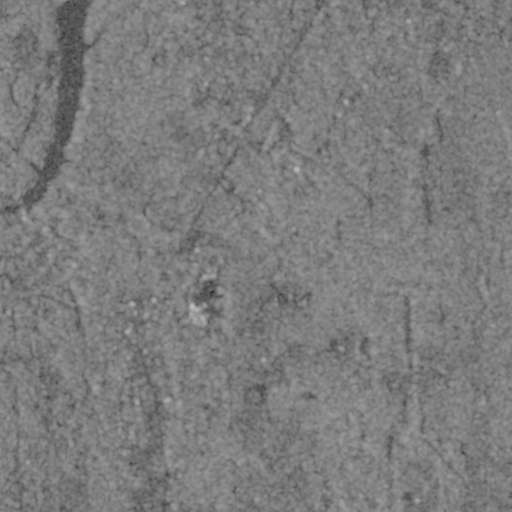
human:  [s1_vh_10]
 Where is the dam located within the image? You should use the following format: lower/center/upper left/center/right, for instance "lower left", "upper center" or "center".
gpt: The dam is located in the center left of the image.
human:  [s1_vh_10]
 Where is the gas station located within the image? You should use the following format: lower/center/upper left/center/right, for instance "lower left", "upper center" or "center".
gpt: The gas station is located in the lower left of the image.
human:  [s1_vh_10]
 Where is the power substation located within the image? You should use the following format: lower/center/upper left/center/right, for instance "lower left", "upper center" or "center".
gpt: The power substation is located in the lower right of the image.
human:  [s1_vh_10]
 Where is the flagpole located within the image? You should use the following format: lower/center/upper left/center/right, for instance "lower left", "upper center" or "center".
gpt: The flagpole is located in the center left of the image.
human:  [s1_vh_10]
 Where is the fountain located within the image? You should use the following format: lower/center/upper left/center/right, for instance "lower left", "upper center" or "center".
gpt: The fountain is located in the center of the image.
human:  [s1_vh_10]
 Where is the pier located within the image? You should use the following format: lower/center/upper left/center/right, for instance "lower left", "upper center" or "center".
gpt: The pier is located in the upper left of the image.
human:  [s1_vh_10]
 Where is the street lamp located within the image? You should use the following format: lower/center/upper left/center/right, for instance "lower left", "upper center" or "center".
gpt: The street lamp is located in the center left of the image.
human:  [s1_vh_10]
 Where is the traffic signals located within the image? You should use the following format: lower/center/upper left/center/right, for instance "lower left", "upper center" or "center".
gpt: The traffic signals is located in the lower left of the image.
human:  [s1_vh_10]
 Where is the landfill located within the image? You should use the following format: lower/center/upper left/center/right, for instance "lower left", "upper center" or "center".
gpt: There is no landfill in the image.

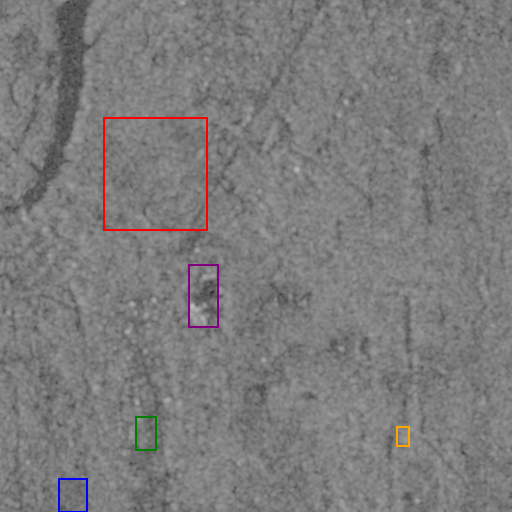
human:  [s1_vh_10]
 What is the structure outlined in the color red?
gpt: The structure outlined in red is a crop field.
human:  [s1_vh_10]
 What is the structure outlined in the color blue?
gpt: The structure outlined in blue is a park.
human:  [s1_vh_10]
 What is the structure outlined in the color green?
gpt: The structure outlined in green is a parking lot.
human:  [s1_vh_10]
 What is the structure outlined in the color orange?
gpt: The structure outlined in orange is a power substation.
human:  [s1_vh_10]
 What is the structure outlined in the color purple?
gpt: The structure outlined in purple is a building.
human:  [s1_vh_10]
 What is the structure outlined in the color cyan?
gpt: There is no cyan outline.